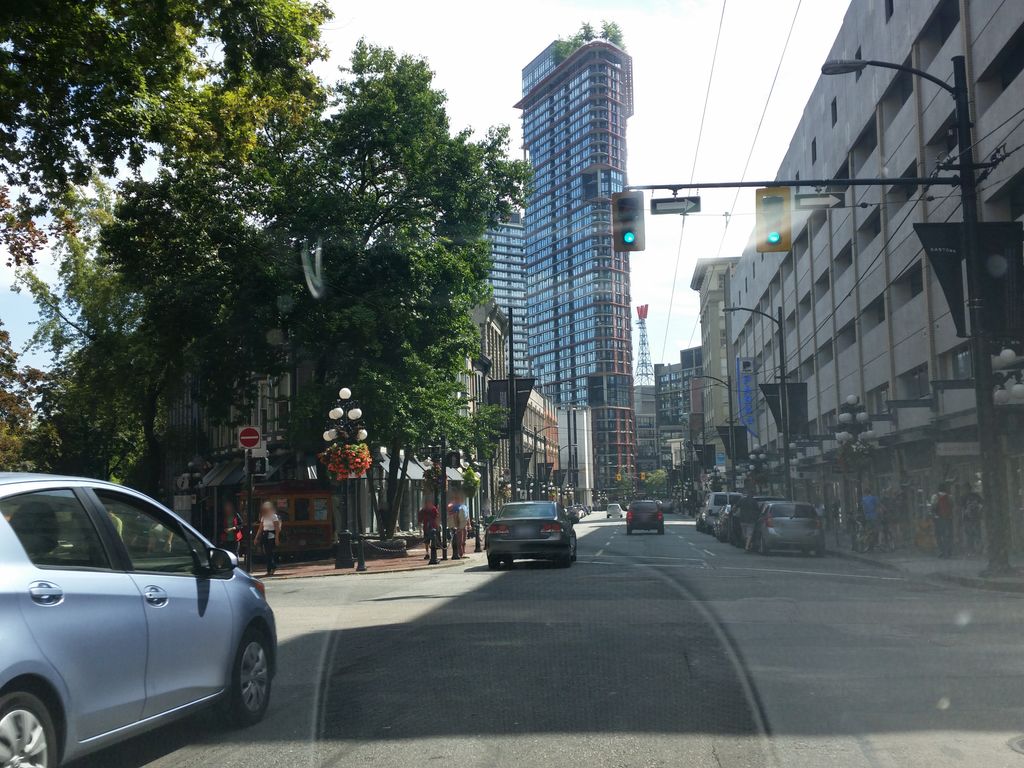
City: vancouver